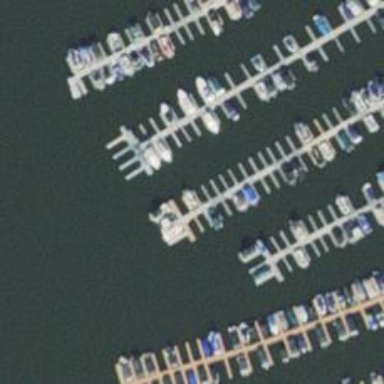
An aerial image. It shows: Man-made pier.